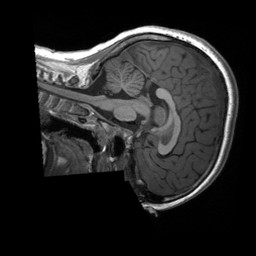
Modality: T1w
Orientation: sagittal
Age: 10
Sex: male
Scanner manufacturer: siemens
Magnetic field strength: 3 T
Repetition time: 2.3 s
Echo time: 0.00232 s